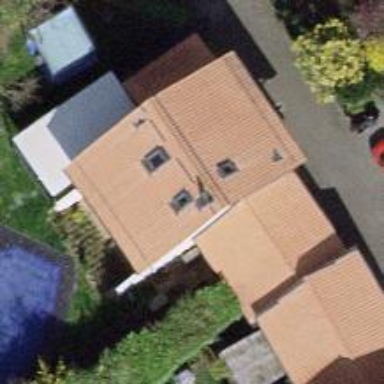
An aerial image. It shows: View of roof of building.